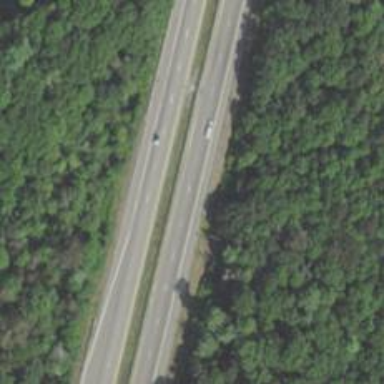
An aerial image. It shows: Asphalt motorway.